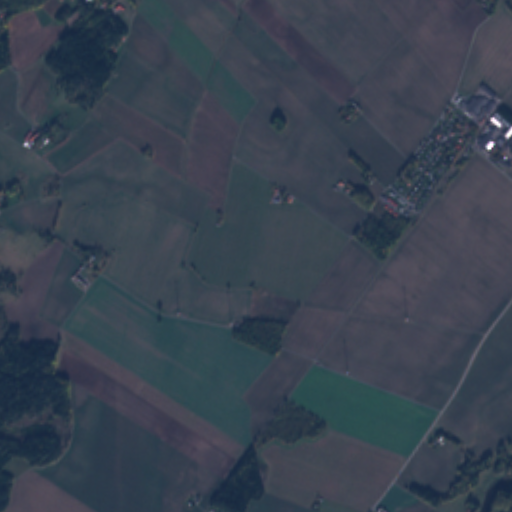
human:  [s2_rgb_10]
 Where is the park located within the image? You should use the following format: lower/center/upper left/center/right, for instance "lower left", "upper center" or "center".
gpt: The park is located in the upper right of the image.
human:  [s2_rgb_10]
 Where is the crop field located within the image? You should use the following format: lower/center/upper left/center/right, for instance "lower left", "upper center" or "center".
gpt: There is no crop field in the image.